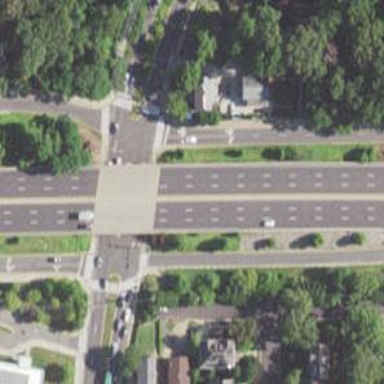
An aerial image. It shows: Trunk link highway.